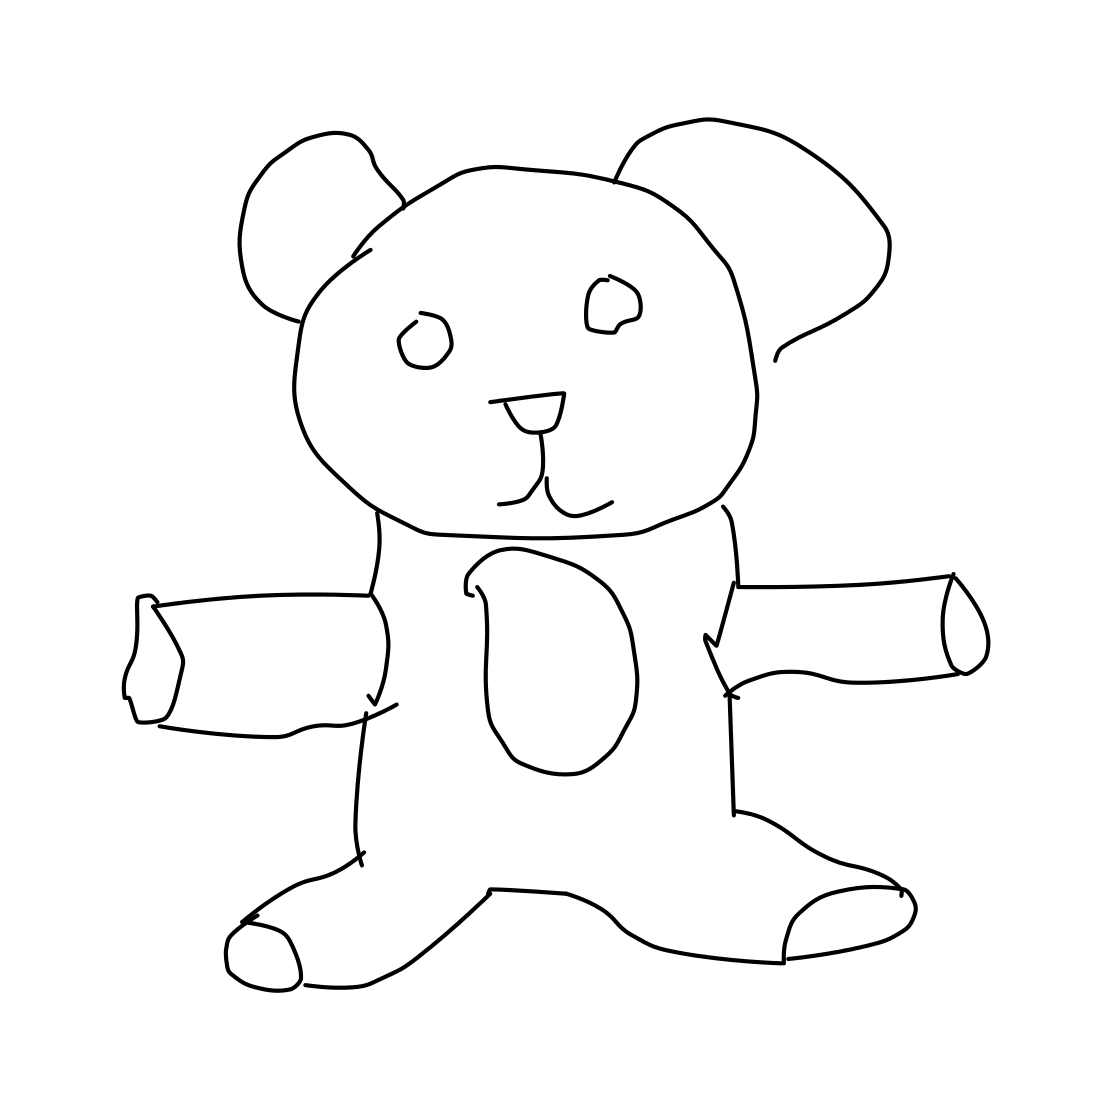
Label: teddy-bear